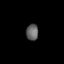
Tissue: prostate
Cell type: T cells
Senescence score: 0.7589
Nuclear area (px): 191
Mean DAPI intensity: 99.749